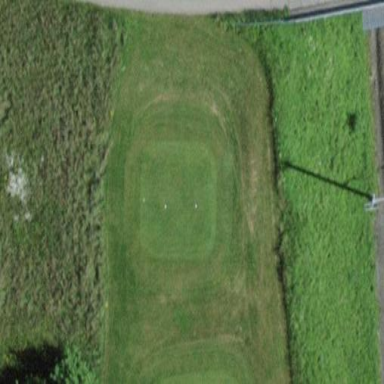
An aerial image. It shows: Grass area designated as golf tee.